Here is the raw acceleration-versus-time signal recorded on a bearing housing. Diagnose the bearing from this image, choosing from: normal, inner_race, outer_race, ball.
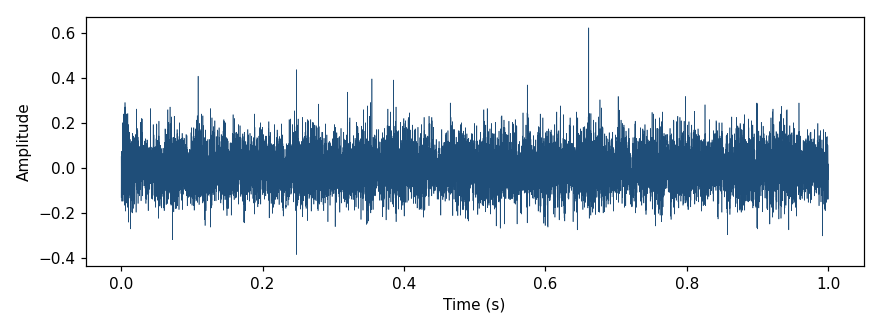
Answer: normal